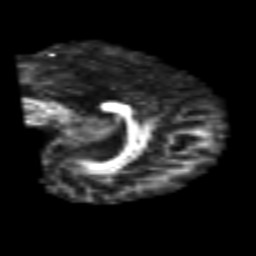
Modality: FA
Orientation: sagittal
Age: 25
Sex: male
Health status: healthy